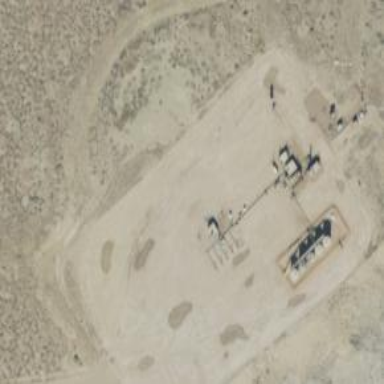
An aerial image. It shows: Petroleum well.